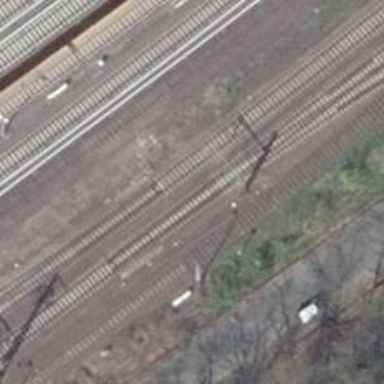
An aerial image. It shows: Railway switch.